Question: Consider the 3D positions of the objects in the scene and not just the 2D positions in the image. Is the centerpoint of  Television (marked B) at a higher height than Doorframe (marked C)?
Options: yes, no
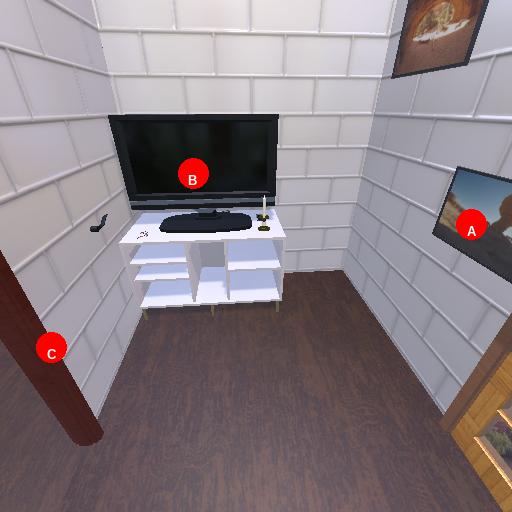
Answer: yes